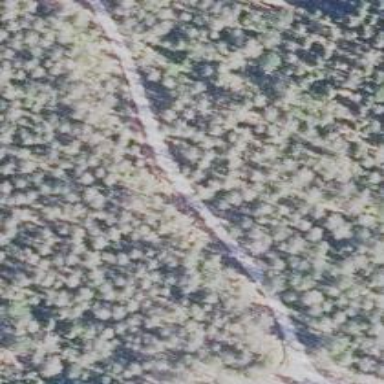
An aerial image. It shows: Unclassified road.